Question: I have two objects.
'''
1. $scope.modules=[ { "ModuleId": 1, "ModuleName": "Membership" },
{ "ModuleId": 2, "ModuleName": "Loan" },
{ "ModuleId": 3, "ModuleName": "News" },
{ "ModuleId": 4, "ModuleName": "Contact Us" },
{ "ModuleId": 5, "ModuleName": "About Us" },
{ "ModuleId": 6, "ModuleName": "FeedBack" },
{ "ModuleId": 7, "ModuleName": "Fee" },
{ "ModuleId": 8, "ModuleName": "Home" } ]
2. $scope.subModules=[ { "ModuleId": 1, "SubModuleId": 1, "SubModuleName": "Get Membership" },
{ "ModuleId": 7, "SubModuleId": 2, "SubModuleName": "Fee Structure" },
{ "ModuleId": 7, "SubModuleId": 3, "SubModuleName": "Fee Submission" },
{ "ModuleId": 1, "SubModuleId": 4, "SubModuleName": "Our Members" },
{ "ModuleId": 7, "SubModuleId": 5, "SubModuleName": "Fee Status" },
{ "ModuleId": 2, "SubModuleId": 6, "SubModuleName": "Loan Structure" },
{ "ModuleId": 2, "SubModuleId": 7, "SubModuleName": "form" },
{ "ModuleId": 1, "SubModuleId": 8, "SubModuleName": "Inquiry" } ]
'''
I want to create ,for now, two level dynamic menu having dropdown if menu has submenu.
I want an output like shown in this img...
Tell me how to put ng-repeat in HTML. How to make required json object from above two objects.

I know how to put html n other stuffs. just help me with ng-repeat and UL and LI. else I'd manage.
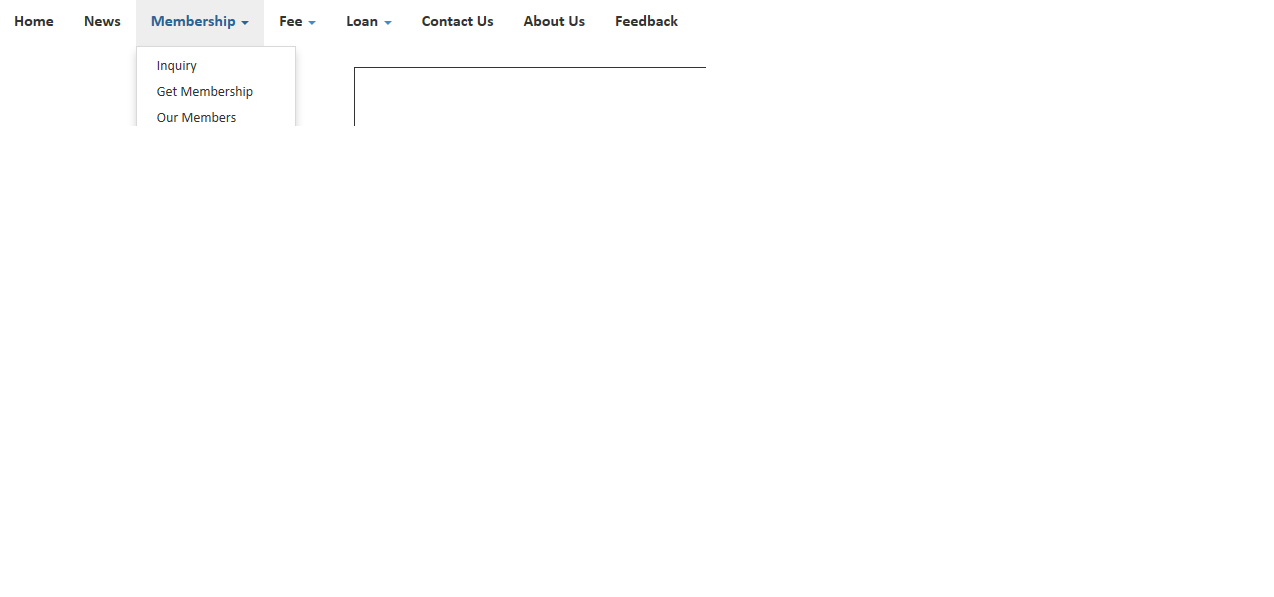
Answer: The simplest way of doing this is if you could combine the 'modules' array with the 'subModules' array, something like this (only including module 1 for clarity):
'''
$scope.modules = [
{ModuleId: 1, ModuleName: 'Membership', SubModules:
[
{ "ModuleId": 1, "SubModuleId": 1, "SubModuleName": "Get Membership" }
{ "ModuleId": 1, "SubModuleId": 4, "SubModuleName": "Our Members" },
{ "ModuleId": 1, "SubModuleId": 8, "SubModuleName": "Inquiry" }
]
}
];
'''
If your model looks like this, you could easily have nested ng-repeats:
'''
<ul>
<li ng-repeat="module in modules">
{{module.ModuleName}}
<ul>
<li ng-repeat="subModule in module.SubModules">
{{subModule.SubModuleName}}
</li>
</ul>
</li>
</ul>
'''
if you for some reason can't get your modules/submodules like that (for intstance loading them from a server you can't control), you can simply create the model by adding this in your controller:
'''
angular.forEach($scope.modules, function(module){
module.SubModules = [];
angular.forEach($scope.subModules, function(subModule){
if(subModule.ModuleId === module.ModuleId){
module.SubModules.push(subModule);
}
});
});
'''